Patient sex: M
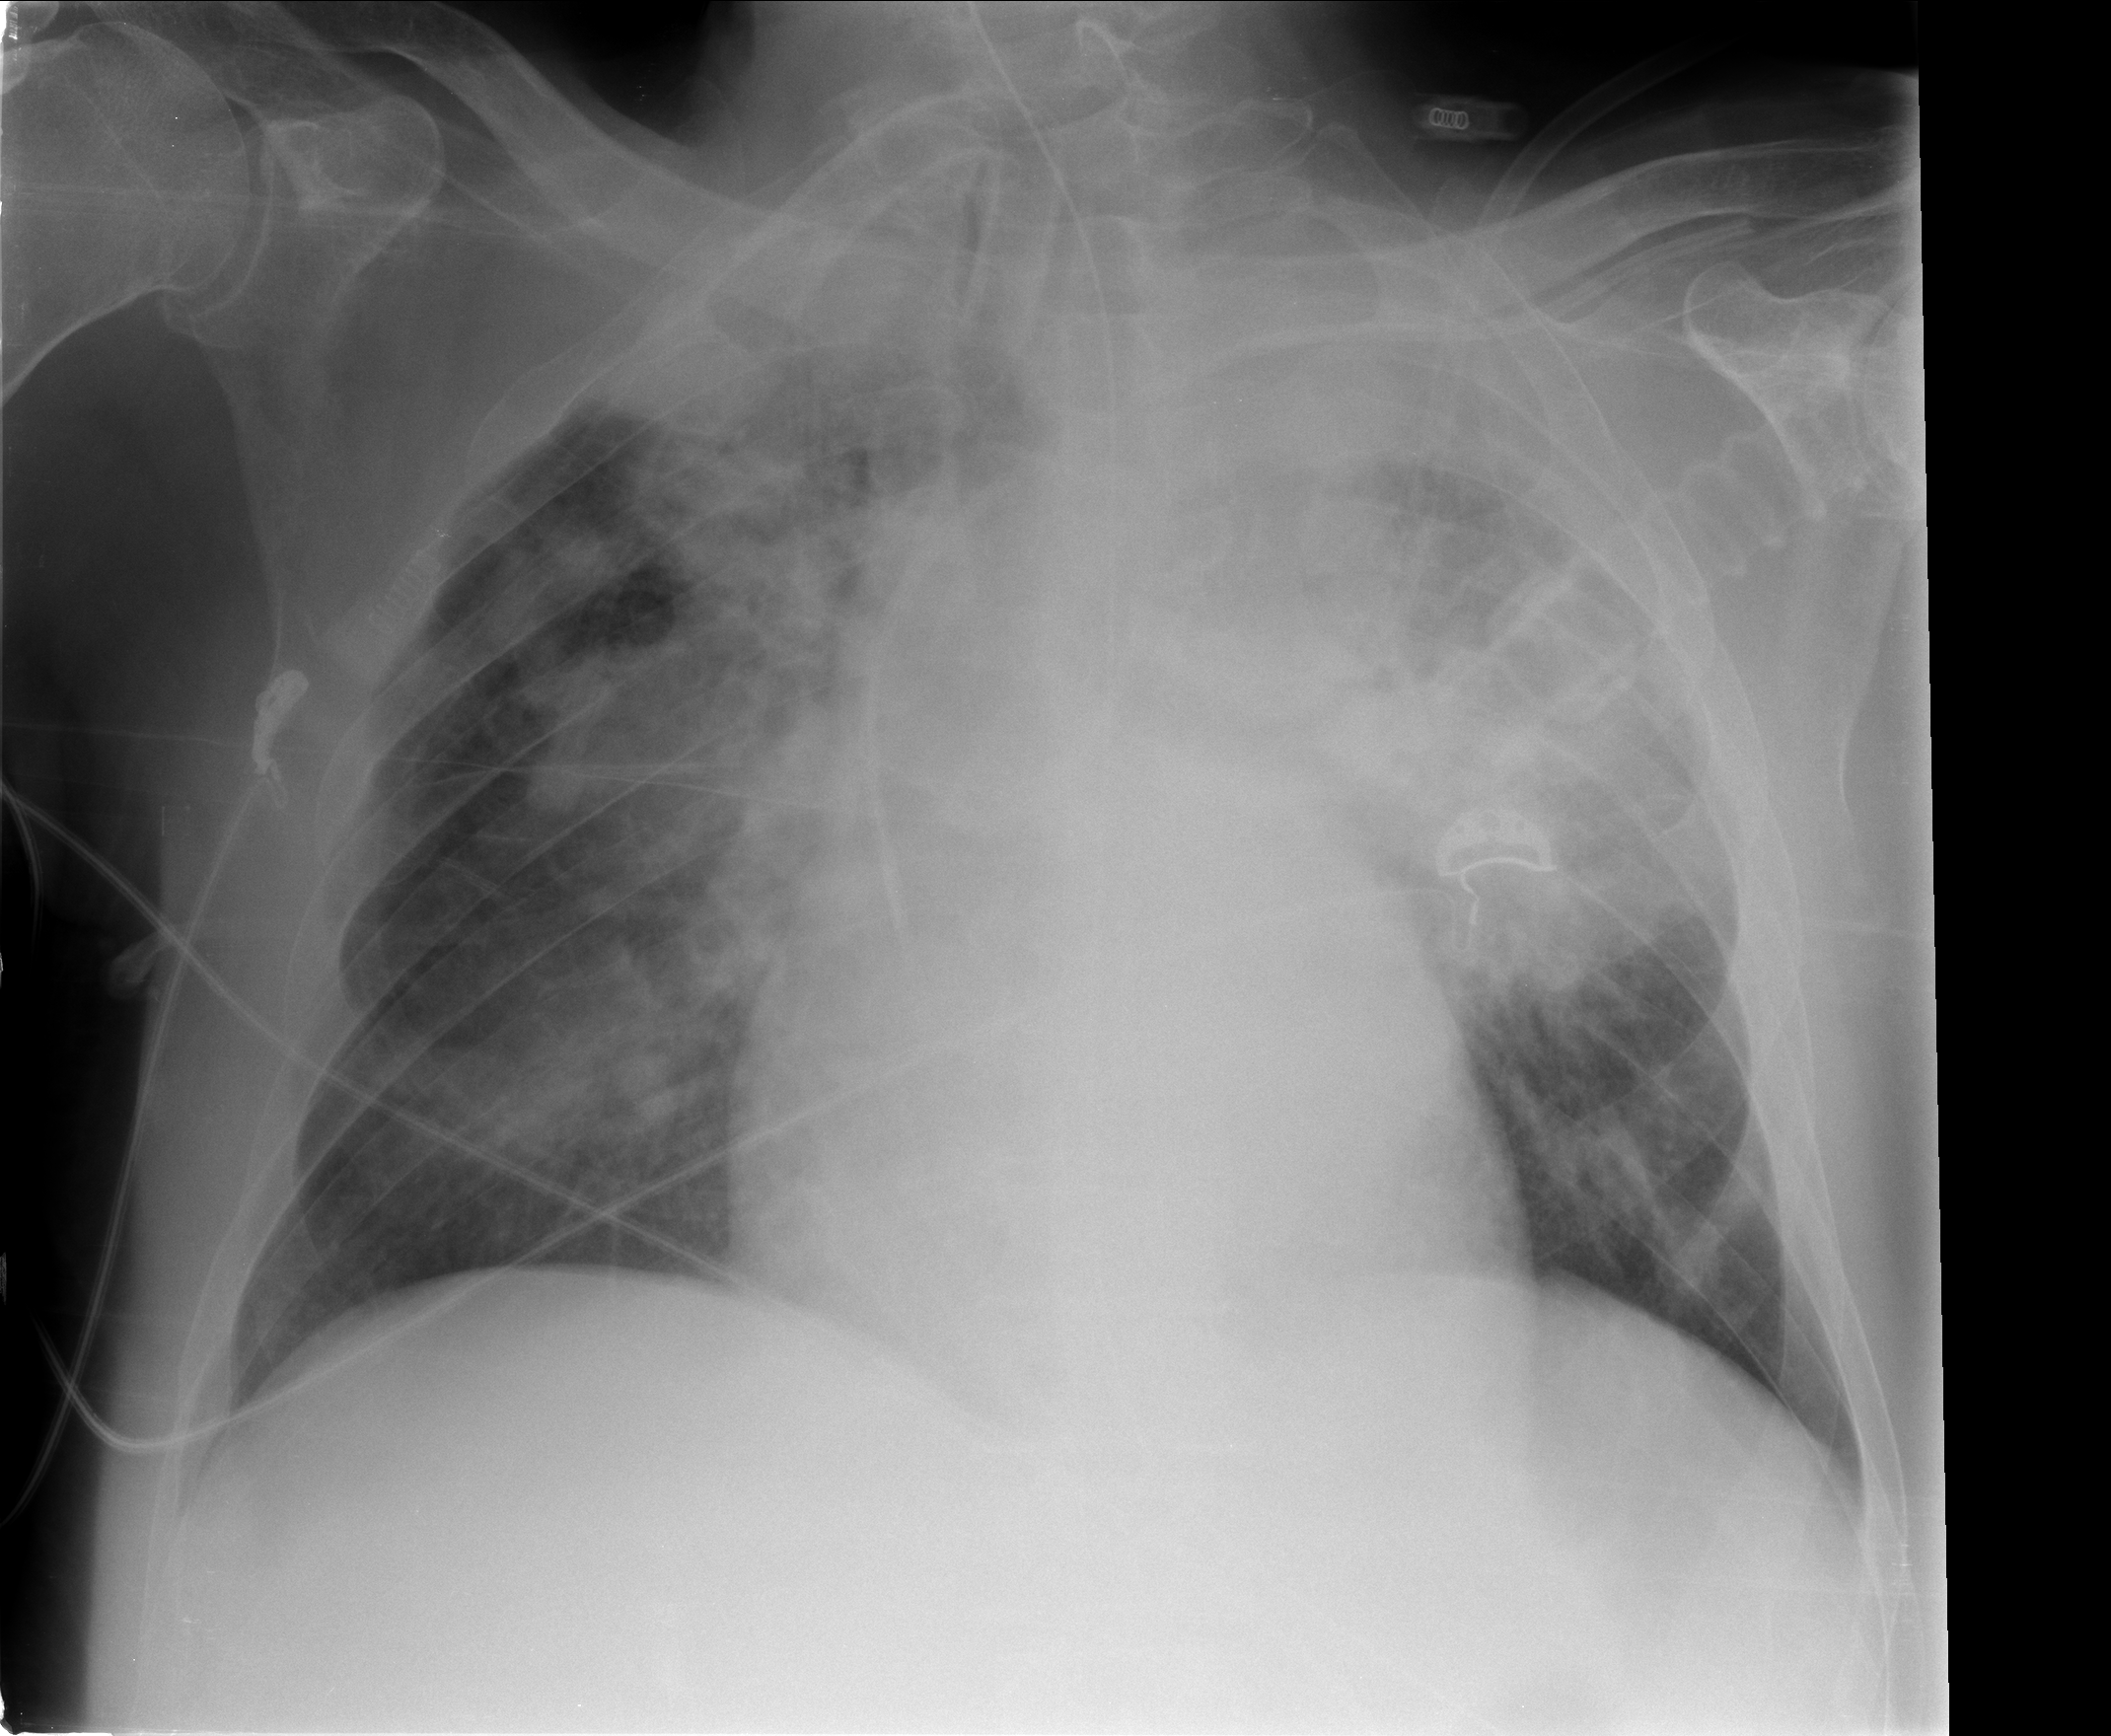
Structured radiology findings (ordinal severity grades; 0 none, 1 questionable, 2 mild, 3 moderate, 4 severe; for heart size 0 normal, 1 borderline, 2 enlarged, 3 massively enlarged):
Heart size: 0
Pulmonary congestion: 0
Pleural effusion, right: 0
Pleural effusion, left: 0
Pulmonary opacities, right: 2
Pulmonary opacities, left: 4
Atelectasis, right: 2
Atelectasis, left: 3